Question: Developing a WPF-application in Expression Blend for Visual Studio, I read that Blend now has the ability to emulate different resolution/dpi and orientations: <URL>
However, I can't seem to find the PlatformTab they mention:

Does it not apply to WPF? I'm developing for an 10-inch Windows 8-tablet, but don't have access to the actual device yet. And I'm not sure I get the sizes correct.
Are there alternatives for WPF?
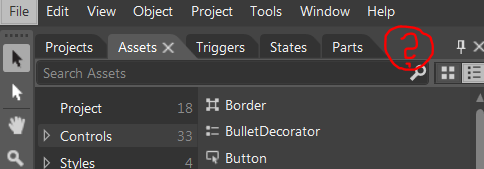
Answer: The platform pane is only available for HTML and XAML Windows Store apps.